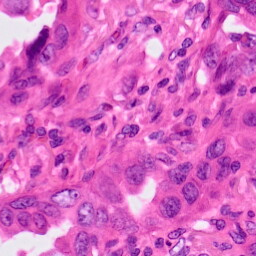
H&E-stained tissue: Lung